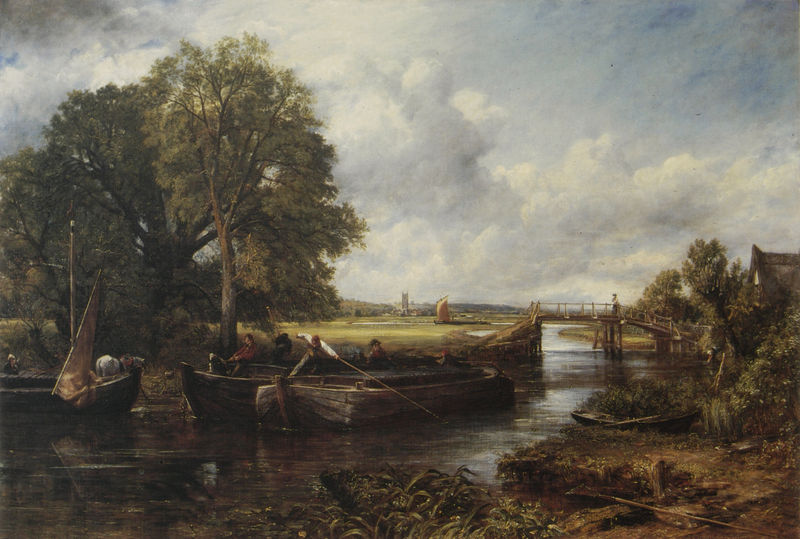
Titel: View on the Stour near Dedham
Künstler: John Constable
Standort: San Marino
Institution: The Huntington Library, Art Collections, and Botanical Gardens
Schlagwörter: baum, blau, gemälde, himmel, mann, meer, schatten, wasser, weiß, wolken, bäume, fluss, frauen, kirchturm, landschaft, menschen, stadt, ufer, braun, frau, holz, männer, dach, gras, haus, rot, tier, wiese, wolke, leute, malerei, holland, niederlande, öl, bach, ebene, horizont, häuser, natur, spiegelung, weide, weite, wind, brücke, busch, kanal, kirche, sonne, land, figur, pflanzen, arbeit, boot, boote, genre, kahn, paddel, pferd, ruder, stock, schiff, schiffe, segel, segelboot, stab, fischer, segelschiff, dorf, figuren, kähne, strom, constable, staffage, steg, stangen, stöcke, siedlung, gruen, verblauung, stange, fischen, nachen, staken, holzbrücke, überfahrt, lorrain, staffagefigur, bake, n, hoilland